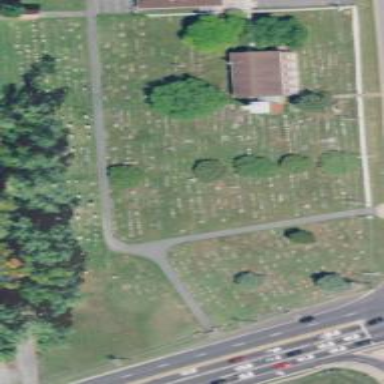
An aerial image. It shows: Cemetery.